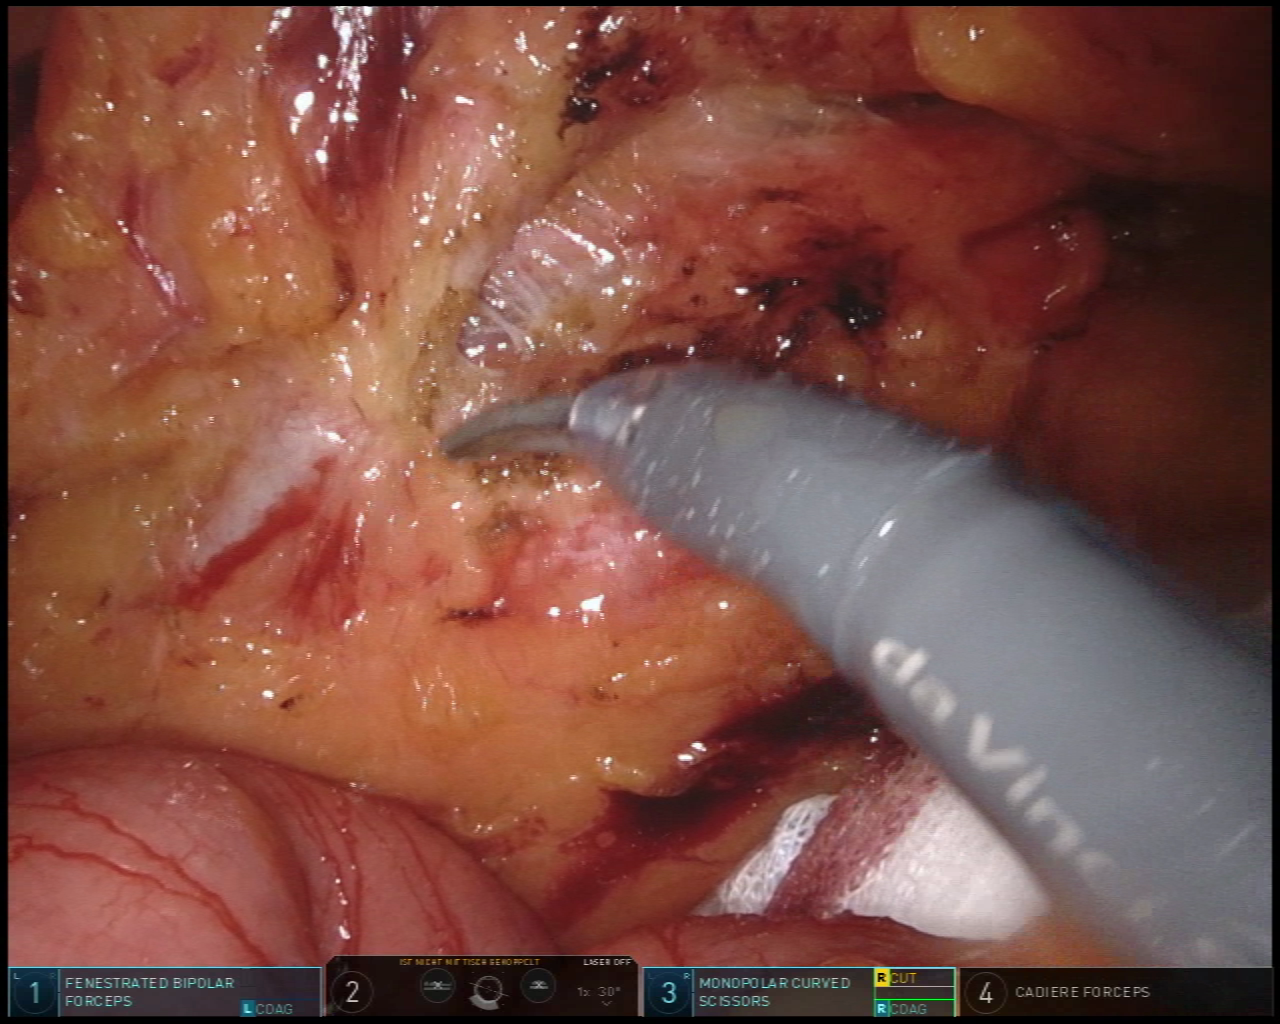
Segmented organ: inferior_mesenteric_artery
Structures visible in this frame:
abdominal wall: no
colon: no
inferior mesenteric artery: yes
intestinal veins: no
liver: no
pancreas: no
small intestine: yes
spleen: no
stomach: no
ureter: no
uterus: no
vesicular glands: no